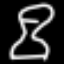
Label: hourglass